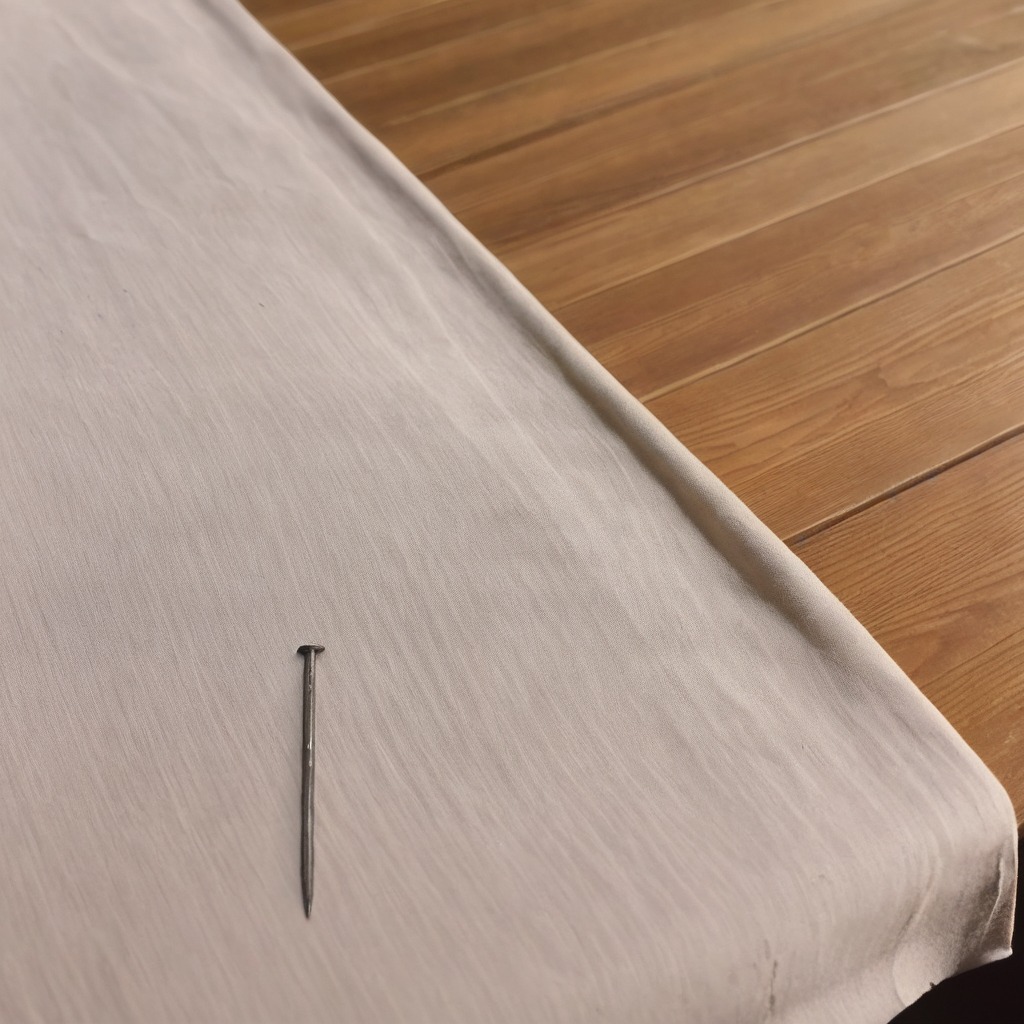
An iron nail lying on the wooden table in an outdoor workshop during daytime bright natural light soft shadows worn but beneath the cloth